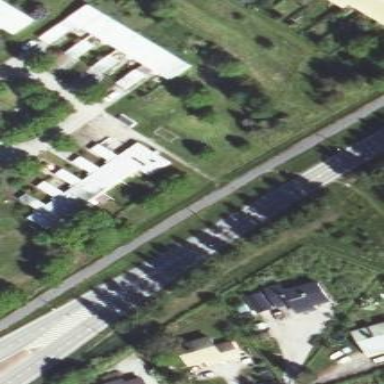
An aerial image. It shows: Terrace building.